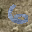
Label: 6